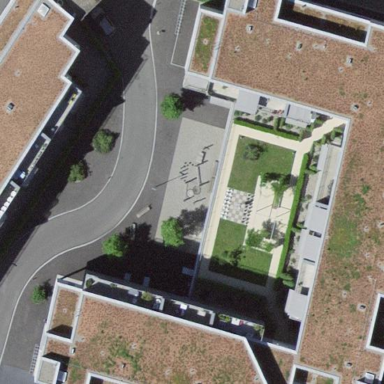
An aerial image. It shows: Residential building with flat white roof.